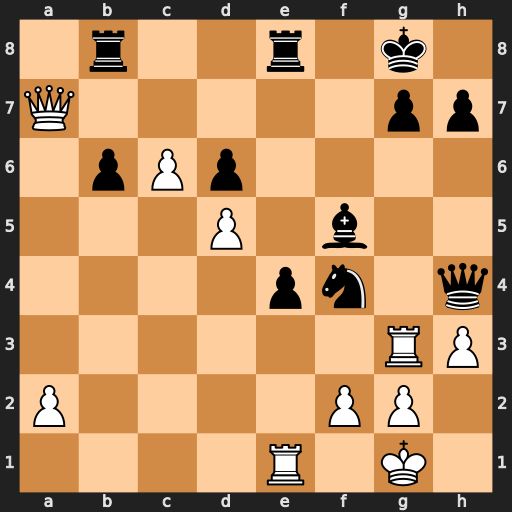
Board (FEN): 1r2r1k1/Q5pp/1pPp4/3P1b2/4pn1q/6RP/P4PP1/4R1K1
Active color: w
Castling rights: -
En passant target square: -
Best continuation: Qxg7#